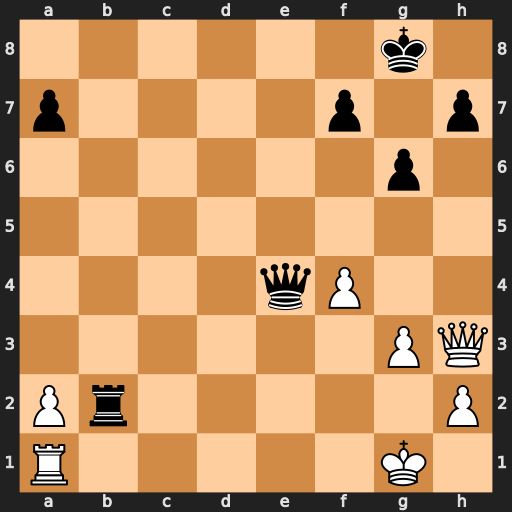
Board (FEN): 6k1/p4p1p/6p1/8/4qP2/6PQ/Pr5P/R5K1
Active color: w
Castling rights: -
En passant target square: -
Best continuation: Qc8+ Kg7 Qc3+ Kh6 Qxb2